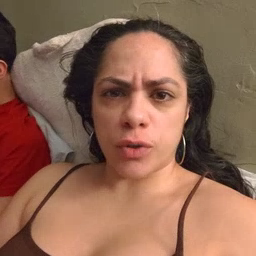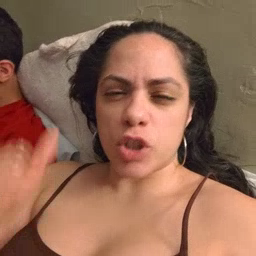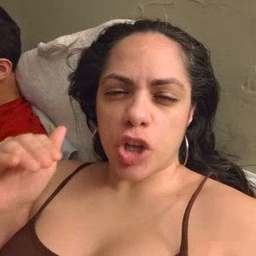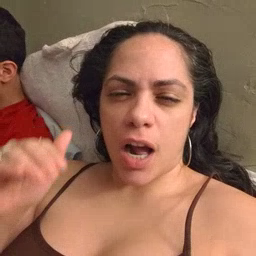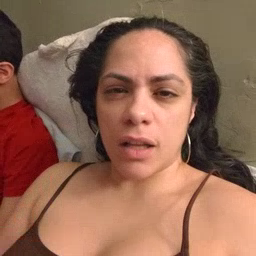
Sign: child